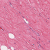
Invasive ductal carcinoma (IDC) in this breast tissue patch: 0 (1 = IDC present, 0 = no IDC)